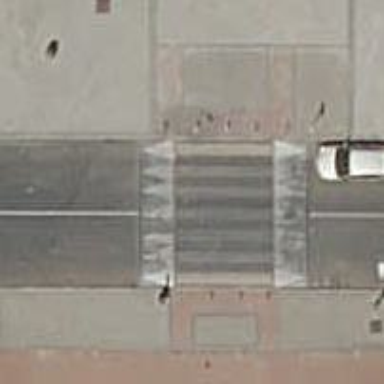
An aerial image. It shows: Zebra crossing on the road.